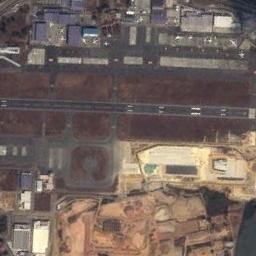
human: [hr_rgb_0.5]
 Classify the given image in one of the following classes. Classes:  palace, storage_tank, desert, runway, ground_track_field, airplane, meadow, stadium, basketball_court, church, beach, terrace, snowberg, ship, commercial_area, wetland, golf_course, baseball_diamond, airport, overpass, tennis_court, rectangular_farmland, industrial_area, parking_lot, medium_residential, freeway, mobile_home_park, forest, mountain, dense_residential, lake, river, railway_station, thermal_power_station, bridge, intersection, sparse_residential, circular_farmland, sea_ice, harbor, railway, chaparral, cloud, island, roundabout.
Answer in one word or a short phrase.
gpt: airport